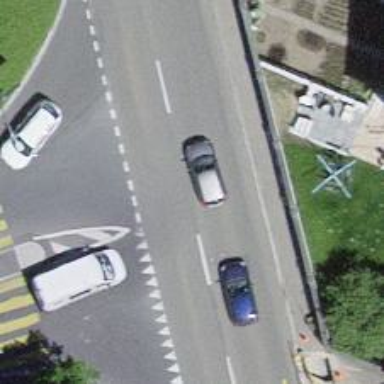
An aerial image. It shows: Secondary road with asphalt surface. There is sidewalk on the left side.